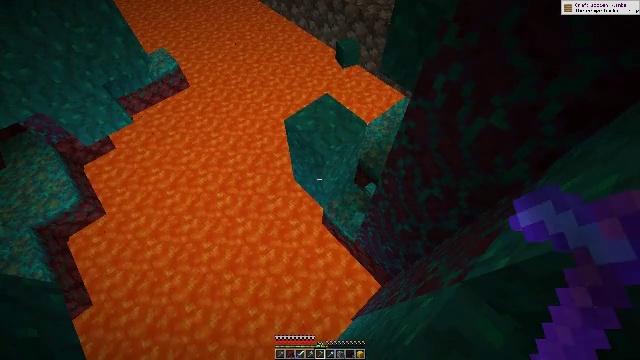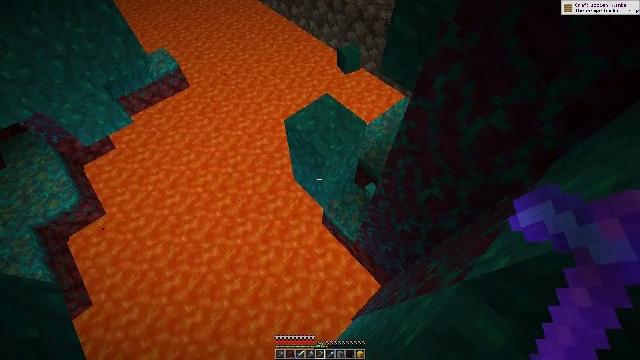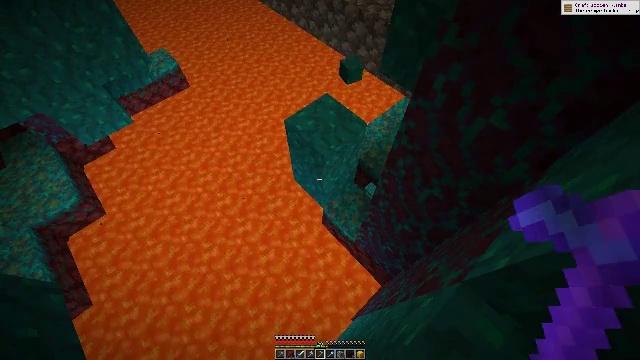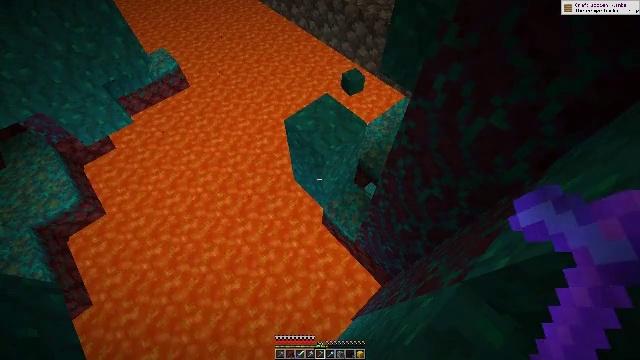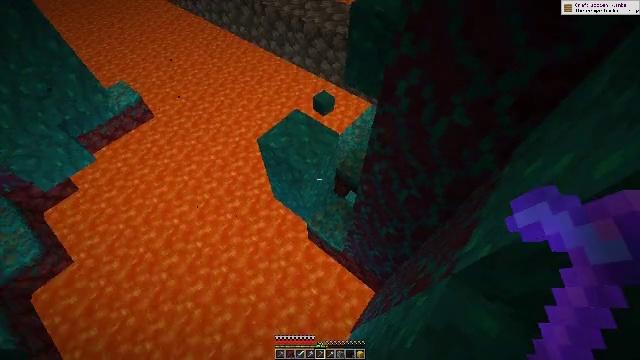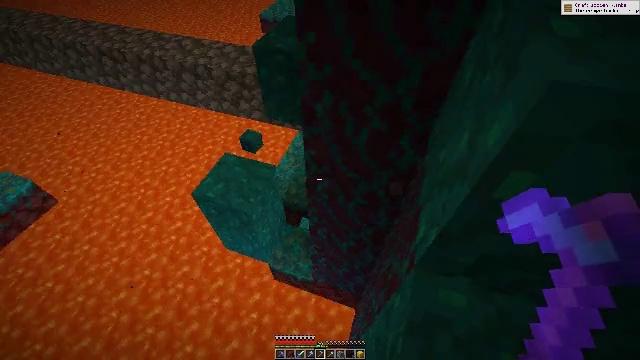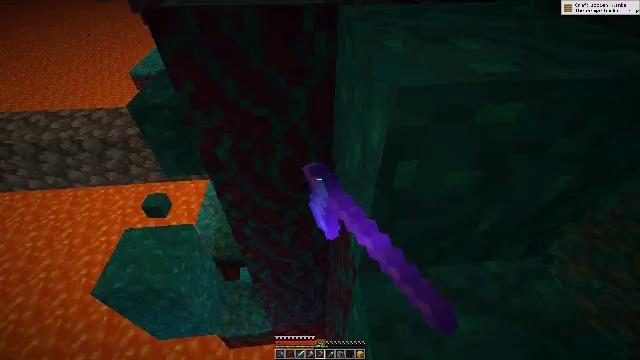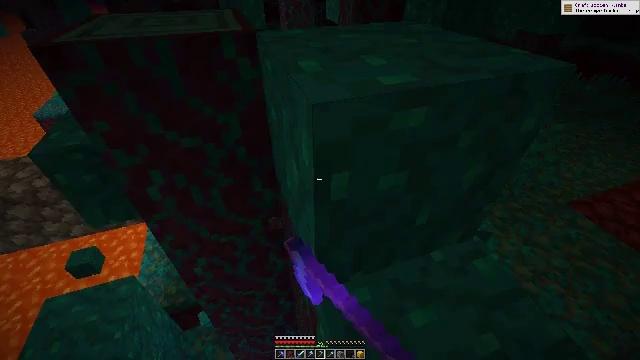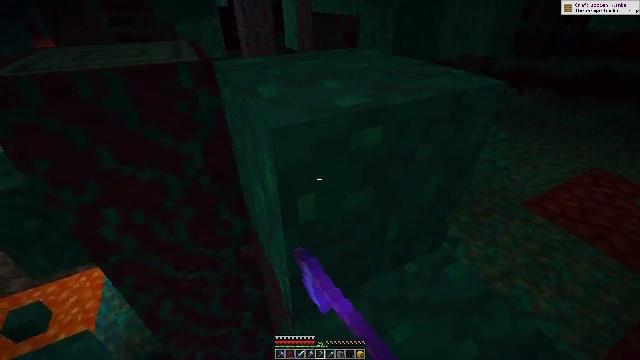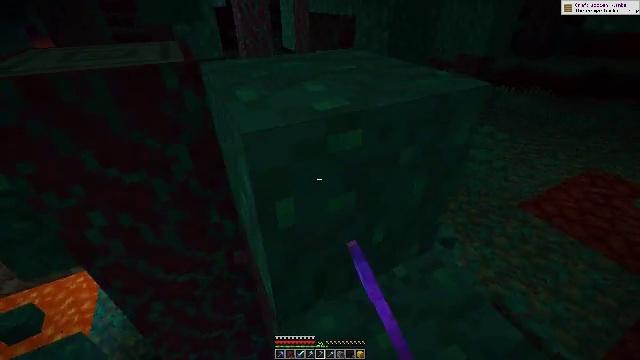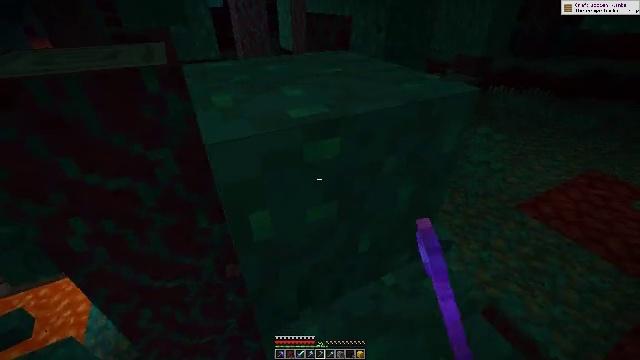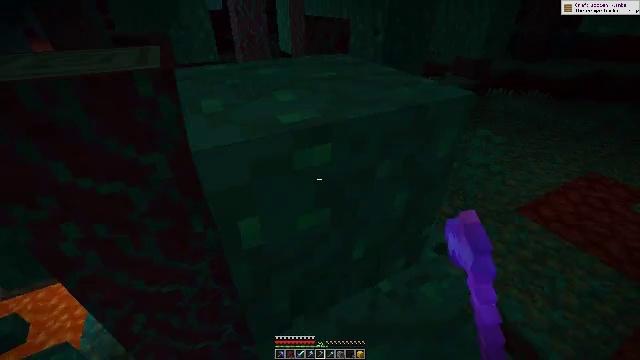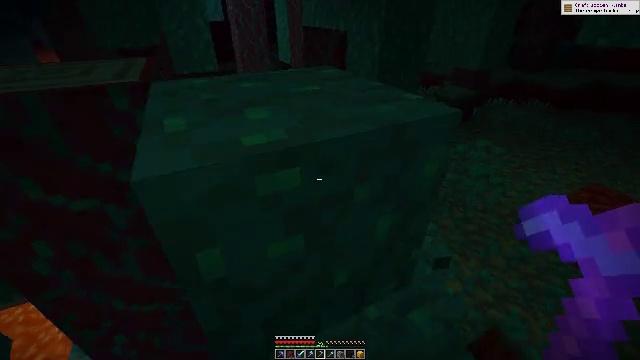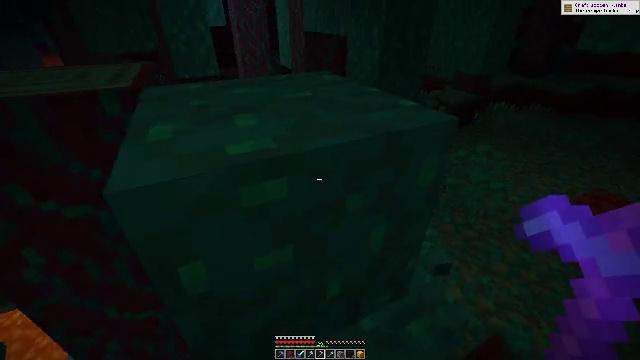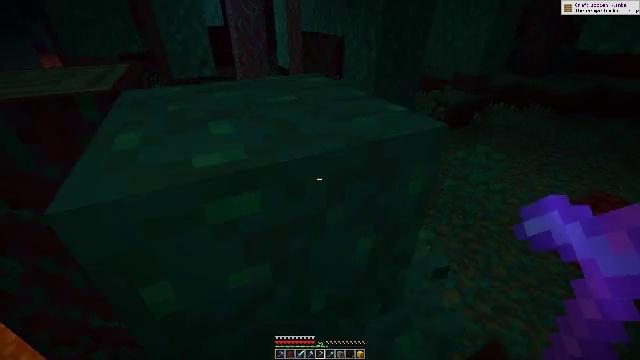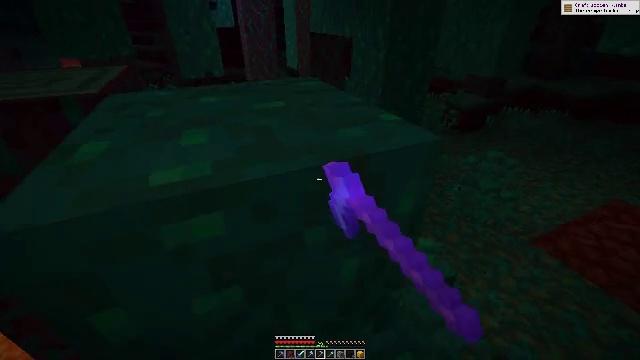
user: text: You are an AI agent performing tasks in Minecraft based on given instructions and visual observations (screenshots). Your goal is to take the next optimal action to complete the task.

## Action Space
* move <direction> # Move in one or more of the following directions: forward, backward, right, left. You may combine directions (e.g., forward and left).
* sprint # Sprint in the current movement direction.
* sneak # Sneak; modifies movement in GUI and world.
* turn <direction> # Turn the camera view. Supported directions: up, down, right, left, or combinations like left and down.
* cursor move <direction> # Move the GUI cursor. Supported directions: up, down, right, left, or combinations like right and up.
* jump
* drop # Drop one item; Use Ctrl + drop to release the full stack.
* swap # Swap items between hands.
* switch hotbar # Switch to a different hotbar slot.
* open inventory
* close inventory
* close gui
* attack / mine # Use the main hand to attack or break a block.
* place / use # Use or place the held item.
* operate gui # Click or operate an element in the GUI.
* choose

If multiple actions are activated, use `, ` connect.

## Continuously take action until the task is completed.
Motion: motion action
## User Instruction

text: Collect warped wart block.
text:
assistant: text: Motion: sneak, attack / mine
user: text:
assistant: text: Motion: sneak, attack / mine
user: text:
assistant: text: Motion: sneak, attack / mine
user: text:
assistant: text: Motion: sneak, turn right and up, attack / mine
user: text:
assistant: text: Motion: move right, sneak, turn right and up, attack / mine
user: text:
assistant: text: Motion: move right, sneak, turn right and up
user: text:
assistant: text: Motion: move right, sneak, turn right and up
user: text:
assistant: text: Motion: move right, sneak, turn right and up
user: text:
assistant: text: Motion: move forward and move right, sneak
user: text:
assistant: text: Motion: move forward and move right, sneak
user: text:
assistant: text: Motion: move forward and move right, sneak
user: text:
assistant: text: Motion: move forward and move right, sneak, turn up
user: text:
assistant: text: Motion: move forward and move right, sneak
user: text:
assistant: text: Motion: move forward and move right, sneak, attack / mine
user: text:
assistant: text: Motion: move forward and move right, sneak, turn left, attack / mine
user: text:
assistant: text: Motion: move forward and move right, sneak, turn left, attack / mine
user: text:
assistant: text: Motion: move forward, sneak, turn left, attack / mine
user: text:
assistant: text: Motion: move forward, sneak, turn left, attack / mine
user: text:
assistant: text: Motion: move forward, sneak, attack / mine
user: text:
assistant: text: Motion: move forward, sneak, turn left, attack / mine
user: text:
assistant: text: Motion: move forward, sneak, turn left and down, attack / mine
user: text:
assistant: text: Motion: move forward, sneak, turn left and down, attack / mine
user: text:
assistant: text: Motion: move forward, sneak, turn left and down, attack / mine
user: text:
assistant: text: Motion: move forward, sneak, turn left and down, attack / mine
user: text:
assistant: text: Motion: move forward, sneak, turn left, attack / mine
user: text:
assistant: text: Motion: move forward, sneak, turn left and down, attack / mine
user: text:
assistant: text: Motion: move forward, sneak, turn left and down
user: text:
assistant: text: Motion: move forward and move right, sneak, turn left and down
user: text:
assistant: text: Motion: move forward and move right, sneak, turn left and down
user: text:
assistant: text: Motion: move forward and move right, sneak